Question: How do I change the 'Publisher' field form 'Unknown' to something else.
(I'm using Visual Studio and using 'Setup Project' as my installer)
Example below

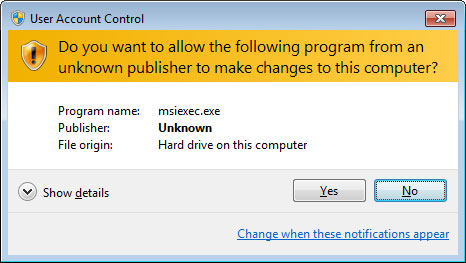
Answer: You need to digitally sign the package with a <URL>. You cannot use a self-generated certificate.
Windows OS automatically uses the company name you specified when building the setup package, if the package is digitally signed.